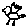
Label: bird